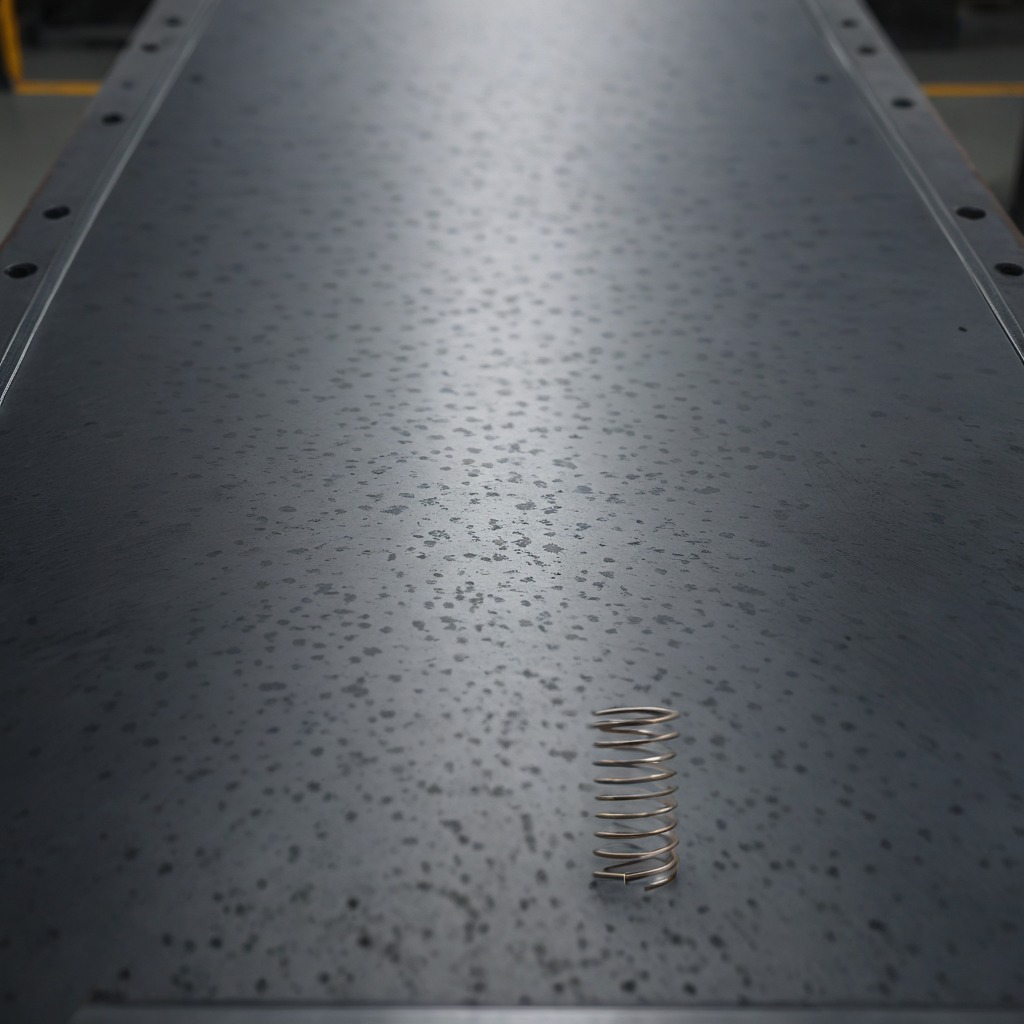
A coiled metal spring is lying on the cold steel table in a mining workshop.